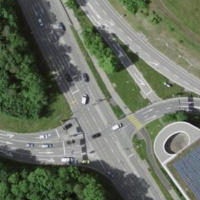
EUNIS habitat code: 57
Species observed at this site:
Chorthippus brunneus
Chorthippus biguttulus